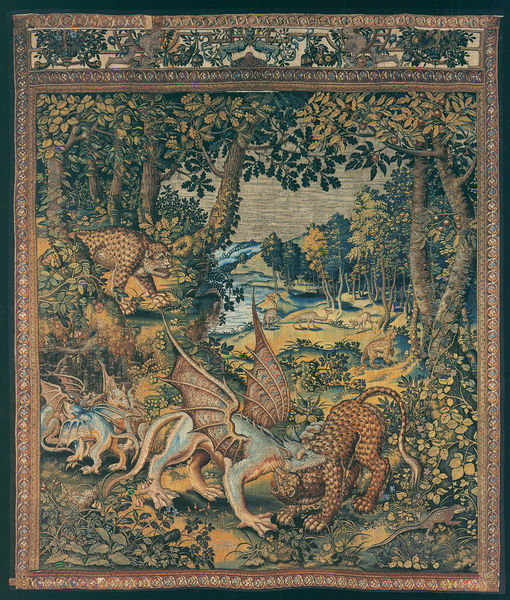
Titel: Die Tapiserien von Sigismund Augustus (Zyklus des Alten Testaments): Drache bekämpft einen Panther
Künstler: Pieter Coecke van Aelst
Standort: Herstellungsort: Brüssel (EU - B)
Schlagwörter: baum, blau, blätter, dunkel, flügel, kampf, wasser, bäume, fluss, grün, see, hell, tier, tuch, teppich, natur, wald, gobelin, wandteppich, gründ, traum, mythologie, fressen, sage, fabelwesen, urwald, balu, löwe, wandbehang, drachen, biss, drache, leopard, fledermaus, fiktion, dschungel, panther, leoparden, fiktiv